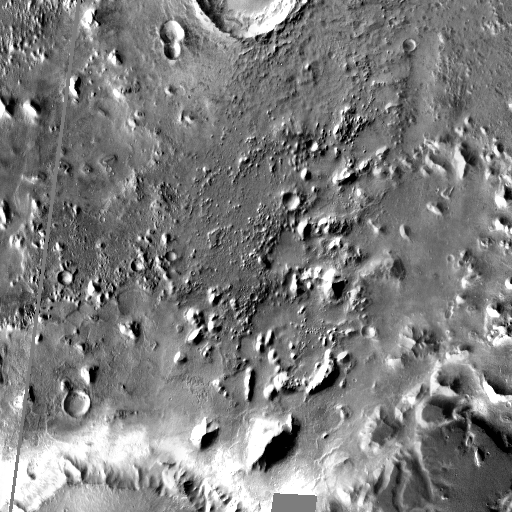
Crater classes present: Background, Other, Layered